Question: So I've been browsing for some time on this topic of what is the best way to do this. I am working with scan guns and building an application for one. My application has many different menu screens as you can see from the picture.
My application seems to freeze up on one scan gun but not another although they have almost exactly similar hardware. I thought perhaps it is because I am not closing any of my forms once created. I build the instance within the form when calling it and then call the show method.
AssetsMenu.GetInstance().Show();
When I am done with the form or wish to display the next form I call the Hide method form within that form.
this.Hide();
Am I going about this incorrectly or is the best way to reuse forms. Should I be using AssetsMenu.GetInstance().Close() instead and just create a new form when I need to use this again?
Please help...
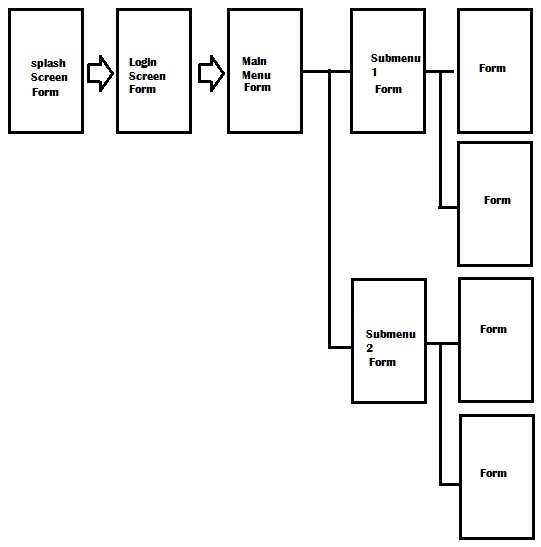
Answer: That's really a memory question. Should you close them? If you don't have enough memory to hold them all at one time, then yes. Typically I run a "memory service" in all of my apps that will output to the debug memory conditions, especially when they get critical. I'd suggest doing something similar and looking specifically at the device's memory load. Open all of the Forms and see where it stands. If you're really high (like 95%+) then you certainly could have a problem.
There could be a whole host of other things going on sucking up memory too, so it may not be Form-related at all.
Personally I'd use a stack for the Forms and as the user backs up, I'd close and dispose of them, but most apps I work on have a whole lot more Forms that what you're showing.
In the end you're going to have to profile and test with your app on your devices. There's no hard and fast rule that says you have to close all Forms.